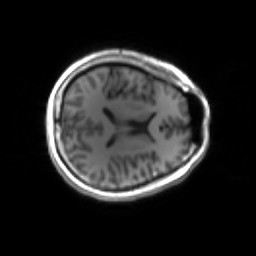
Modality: inplaneT1
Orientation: axial
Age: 28
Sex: male
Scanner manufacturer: siemens
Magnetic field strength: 3 T
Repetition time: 1.2 s
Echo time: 0.00251 s